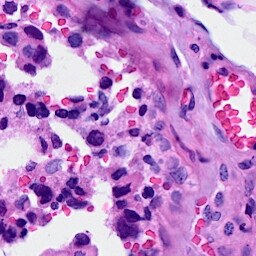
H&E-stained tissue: Breast